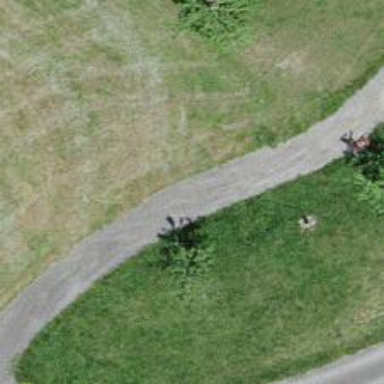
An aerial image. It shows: Driveway.